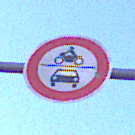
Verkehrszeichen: VerbotKraftfahrzeuge
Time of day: SunriseSunset
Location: Outdoor (Nature)
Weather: Clear
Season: NotSpecified
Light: Natural